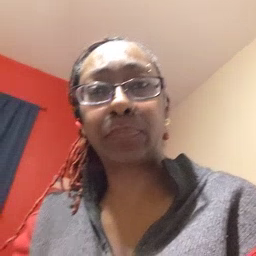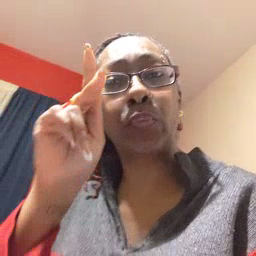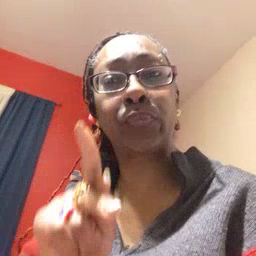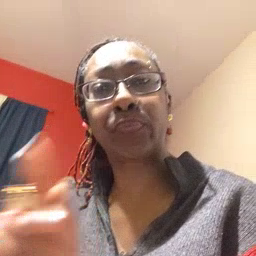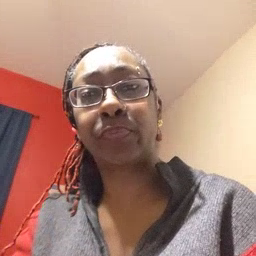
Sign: person